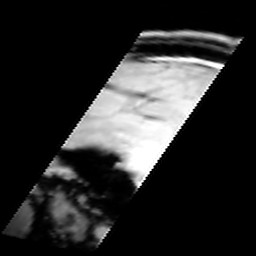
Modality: inplaneT1
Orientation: sagittal
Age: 21
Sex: male